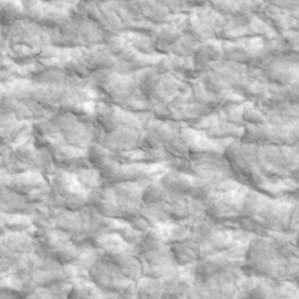
Label: non_frost